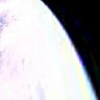
Label: sunburn